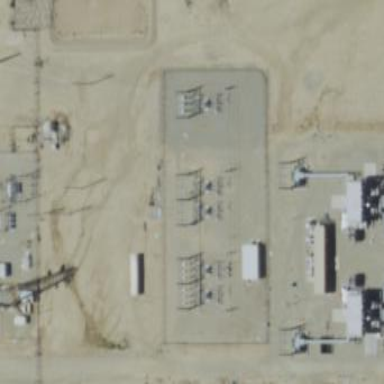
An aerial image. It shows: Power substation primarily used for electricity generation.